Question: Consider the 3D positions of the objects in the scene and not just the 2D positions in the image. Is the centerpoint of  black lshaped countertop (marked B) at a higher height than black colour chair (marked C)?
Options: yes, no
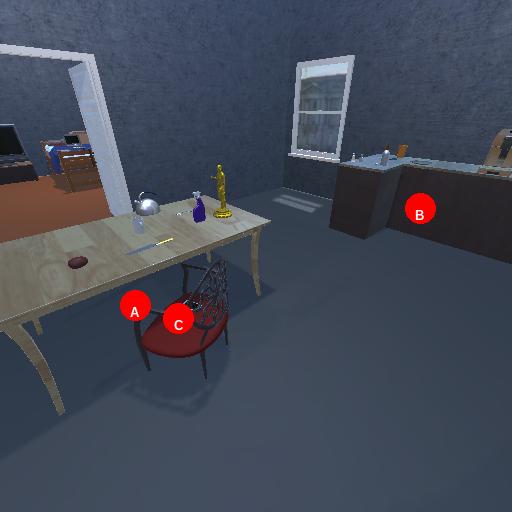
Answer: yes